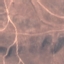
Label: HerbaceousVegetation